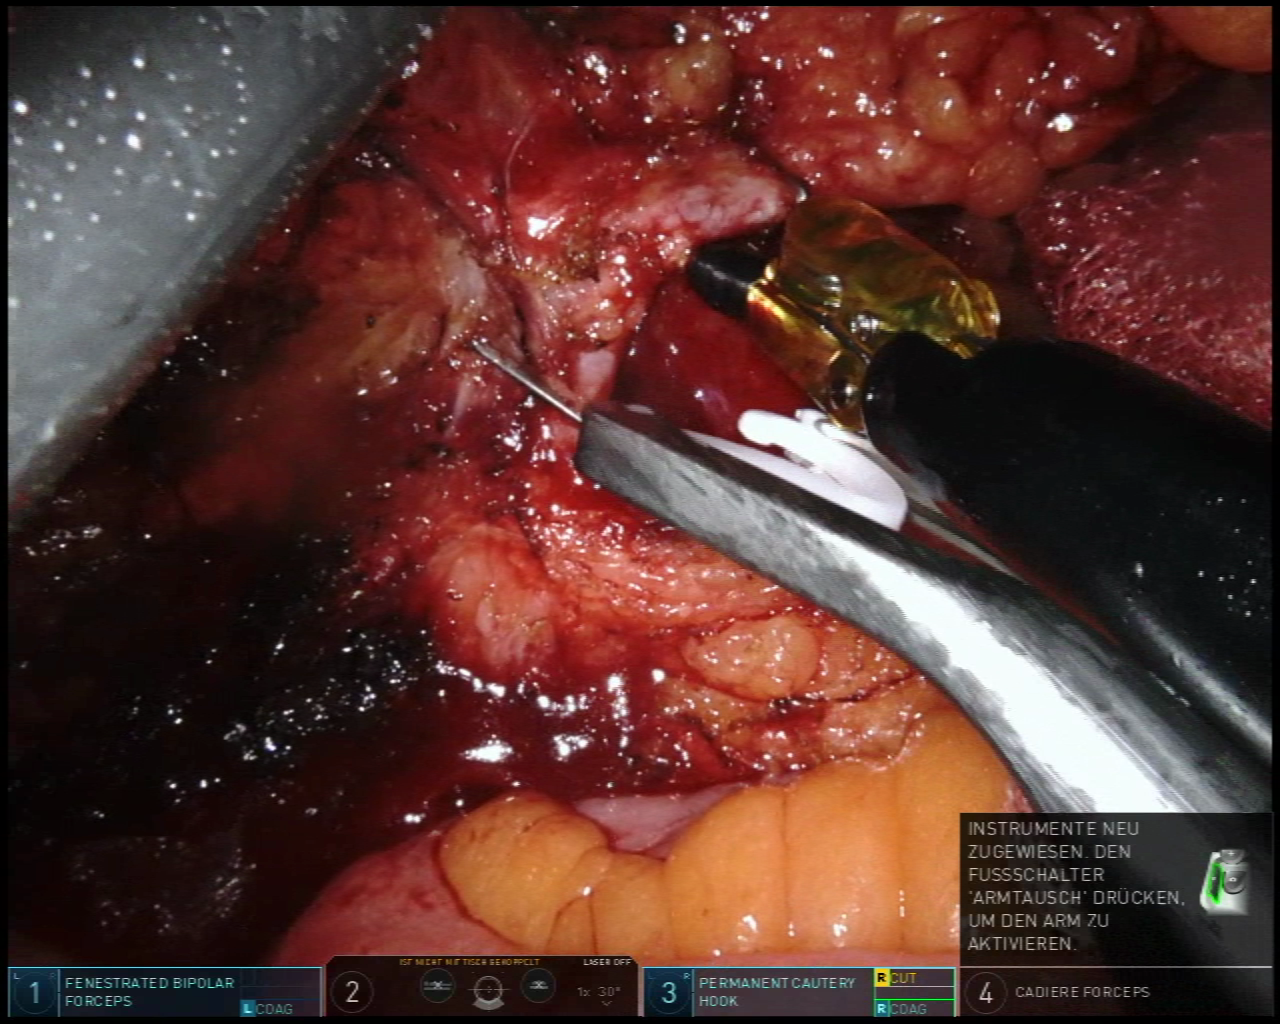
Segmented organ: inferior_mesenteric_artery
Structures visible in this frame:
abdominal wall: no
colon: yes
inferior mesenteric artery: yes
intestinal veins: no
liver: no
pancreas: no
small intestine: no
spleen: no
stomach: no
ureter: no
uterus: no
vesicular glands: no